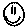
Label: smiley face